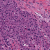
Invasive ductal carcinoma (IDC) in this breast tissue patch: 0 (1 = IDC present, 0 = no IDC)